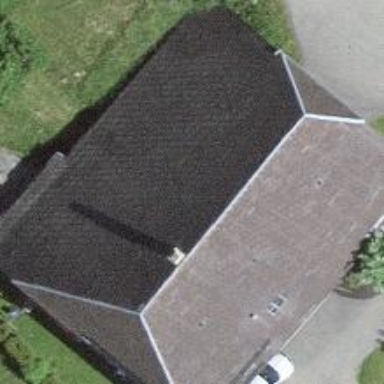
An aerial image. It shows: Farm building.